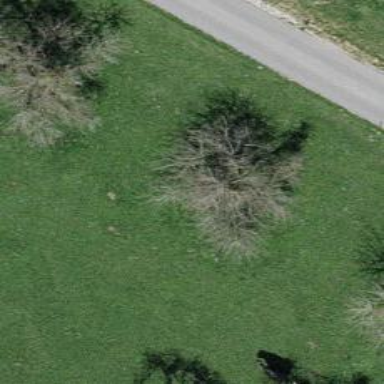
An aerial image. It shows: Agricultural area with broadleaved deciduous trees.